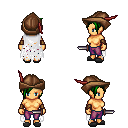
a pixel art fantasy rpg character, female body template, human, tanned skin, white tattered cape, magenta pants, green pixie cut hairstyle, leather cap, leather bracers, gray slippers, dagger, four views (front, back, left, right), 2x2 character sprite sheet, small pixel art, hard edges, no anti-aliasing